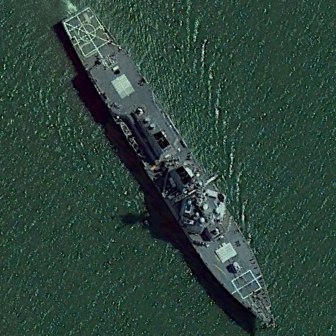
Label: destroyer